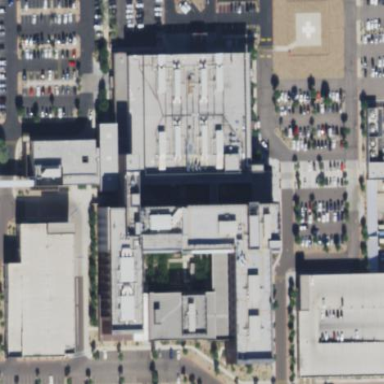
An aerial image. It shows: Hospital providing healthcare services.